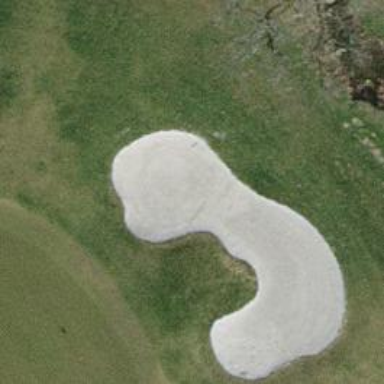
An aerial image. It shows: Sandy area is golf bunker.